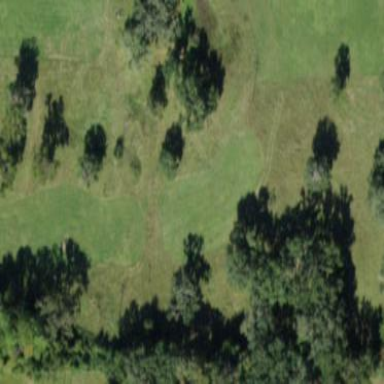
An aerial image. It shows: Mixed leaf woodland.